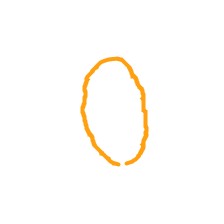
Shape: circle